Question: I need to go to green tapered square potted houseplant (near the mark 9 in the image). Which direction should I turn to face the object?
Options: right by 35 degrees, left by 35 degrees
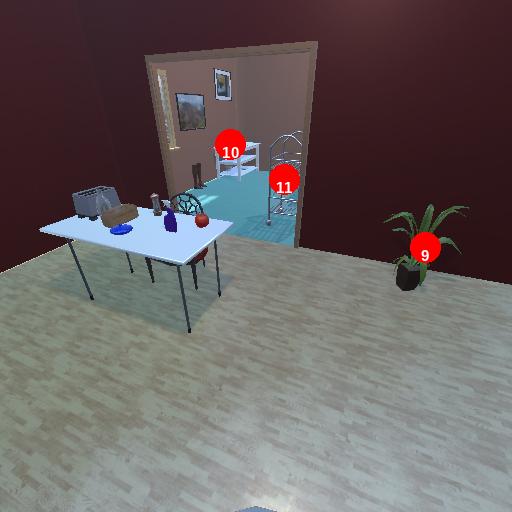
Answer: right by 35 degrees